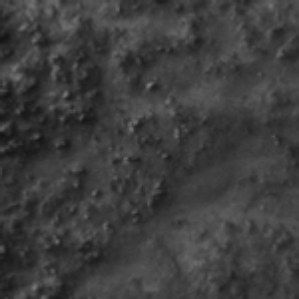
Label: frost